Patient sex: M
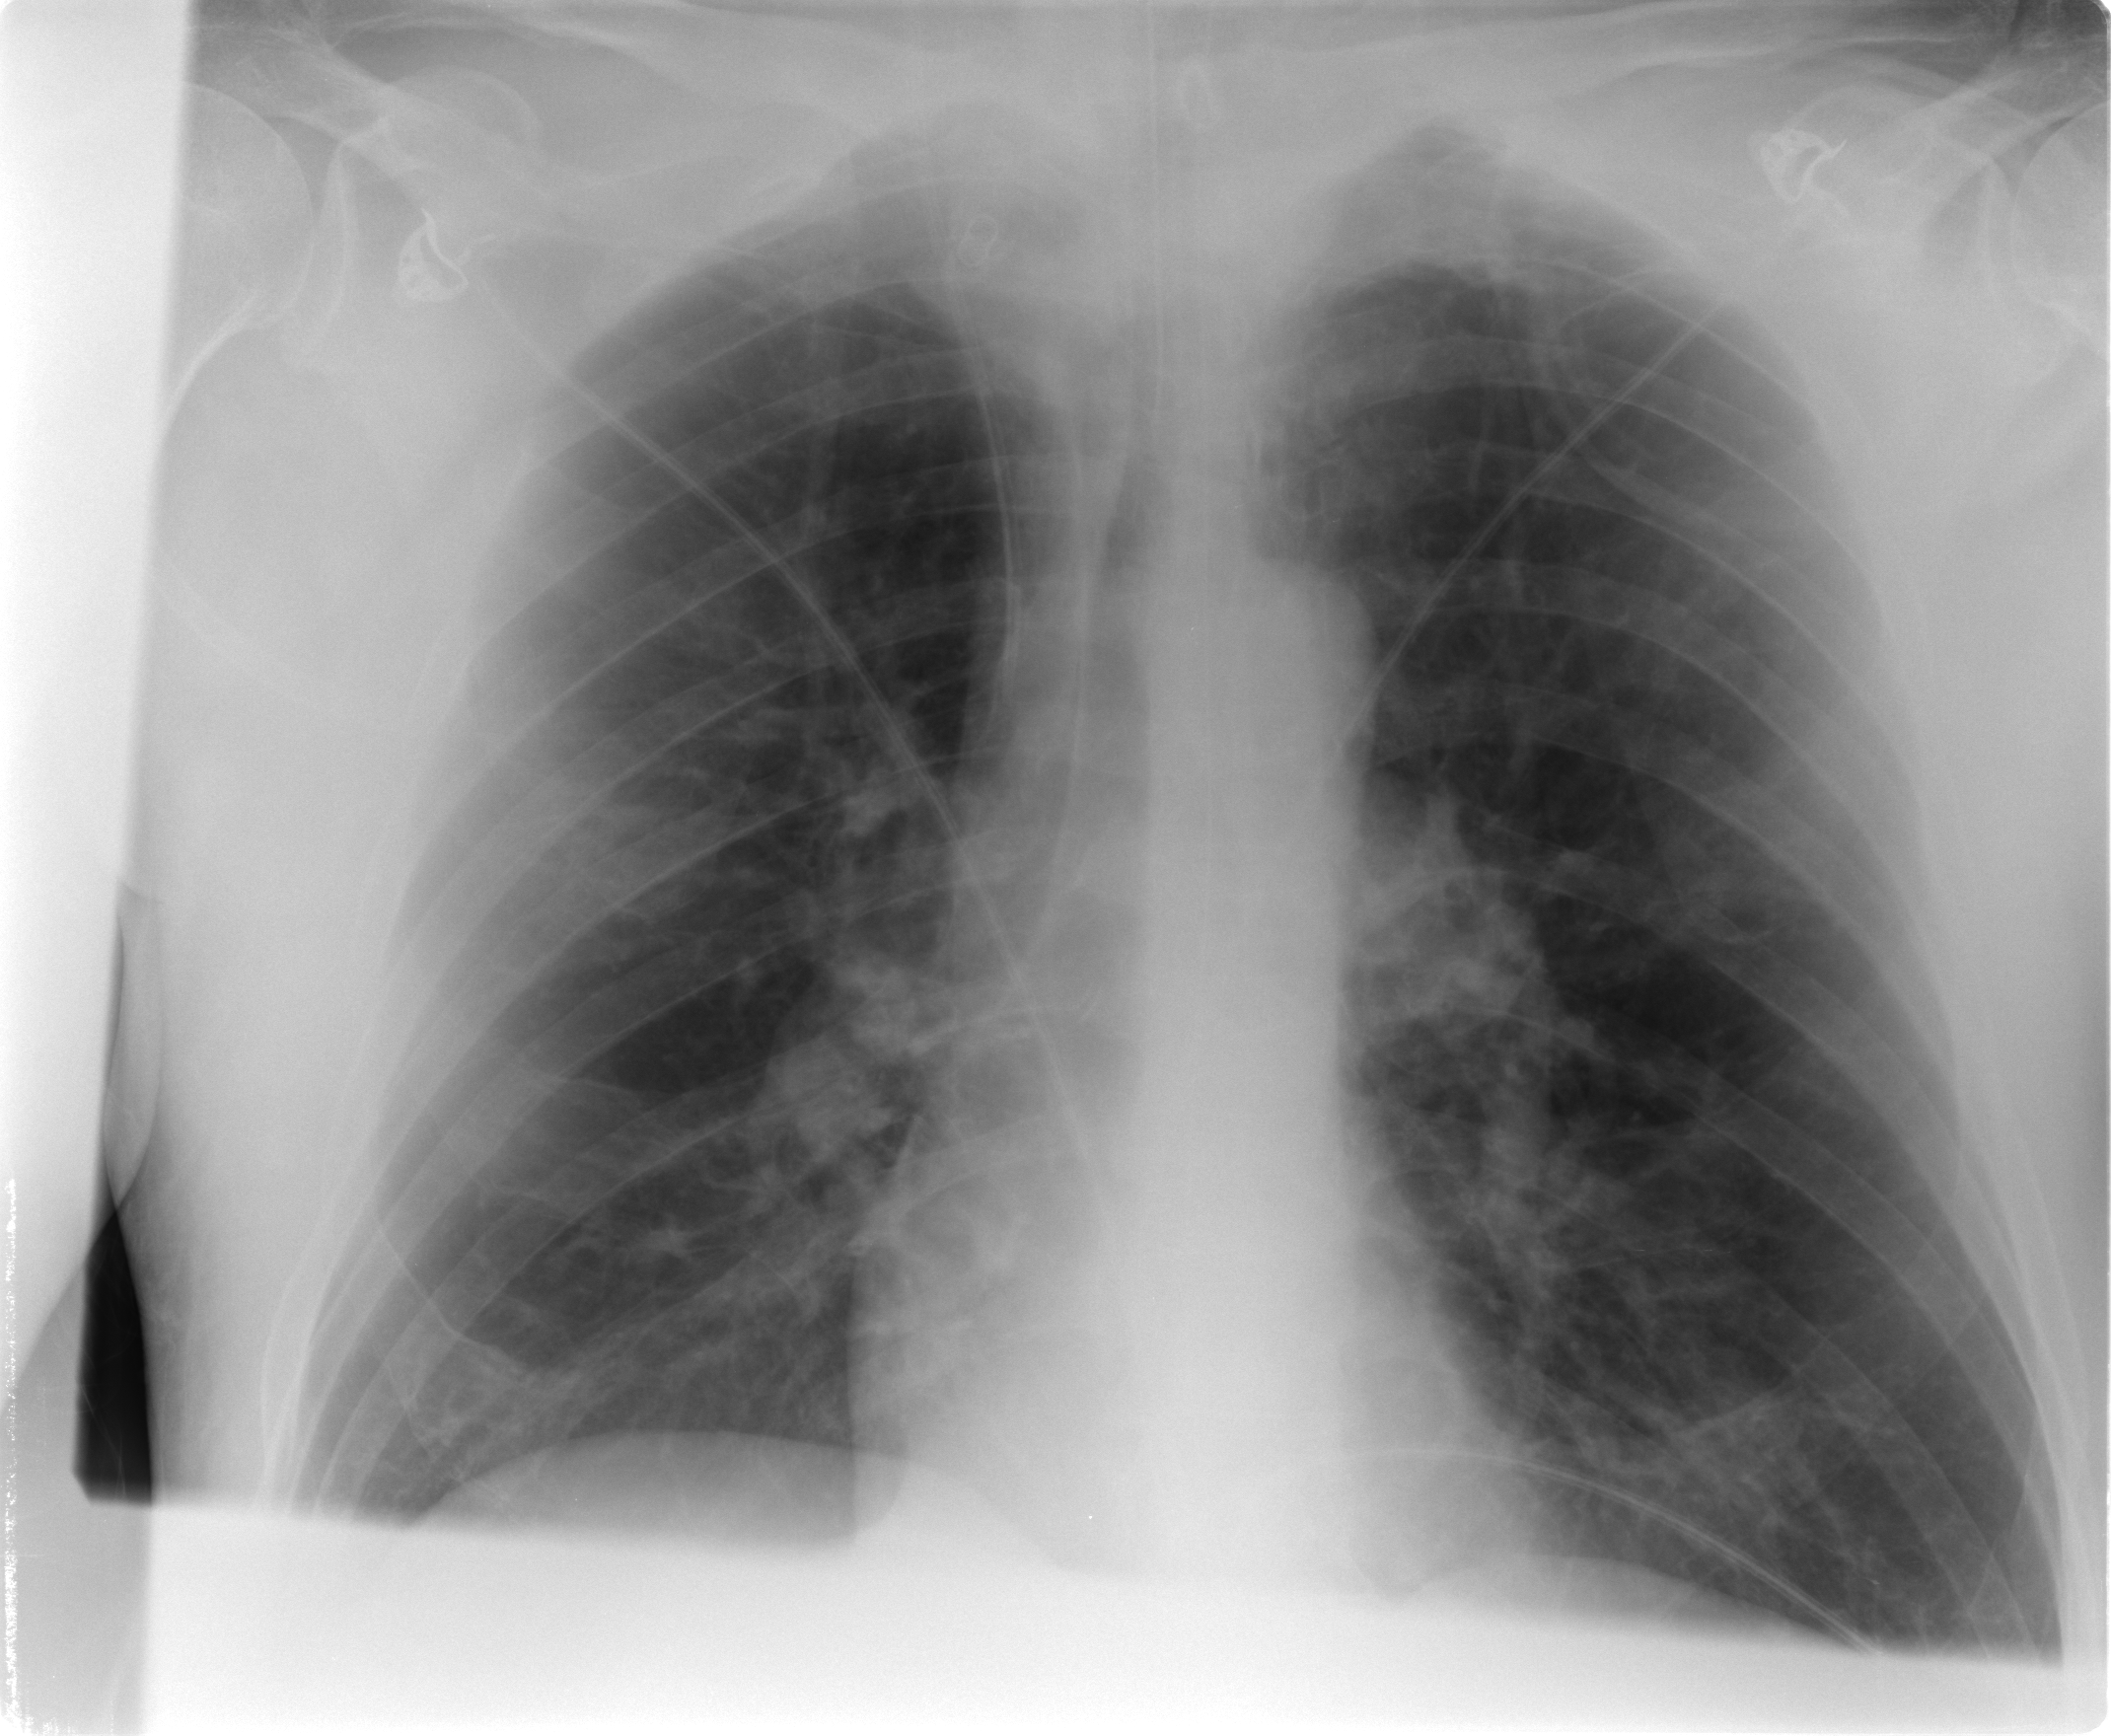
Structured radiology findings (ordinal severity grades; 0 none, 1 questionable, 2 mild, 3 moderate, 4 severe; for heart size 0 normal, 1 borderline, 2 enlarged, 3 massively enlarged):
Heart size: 0
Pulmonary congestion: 0
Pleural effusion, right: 0
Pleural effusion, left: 0
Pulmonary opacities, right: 0
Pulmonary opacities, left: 0
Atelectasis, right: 1
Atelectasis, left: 1